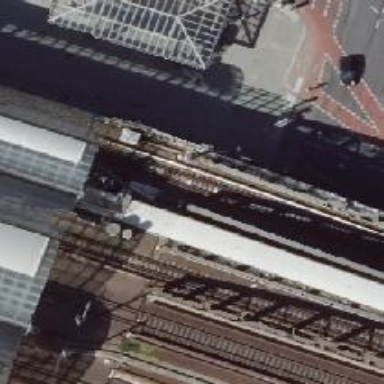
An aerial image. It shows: Railway signal.